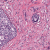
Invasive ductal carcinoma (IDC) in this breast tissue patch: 1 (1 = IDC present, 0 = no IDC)